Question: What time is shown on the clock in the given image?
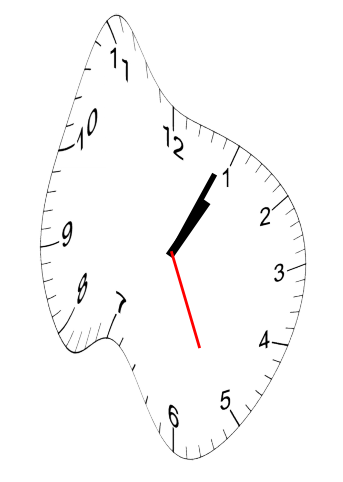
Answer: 01:04:26